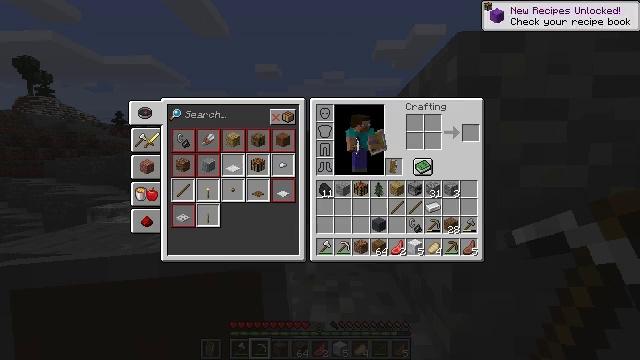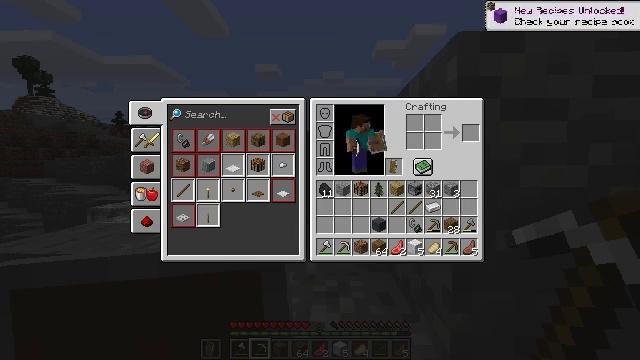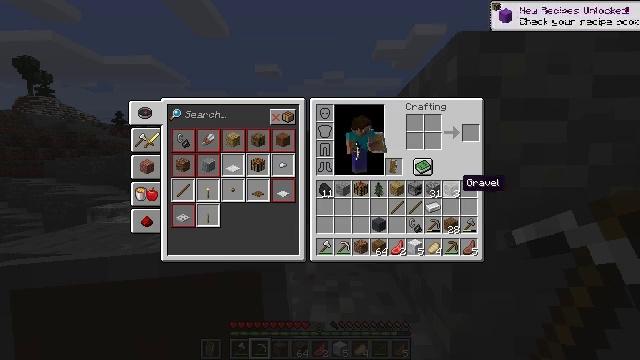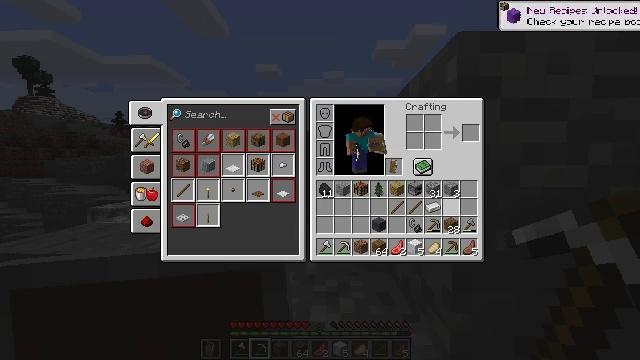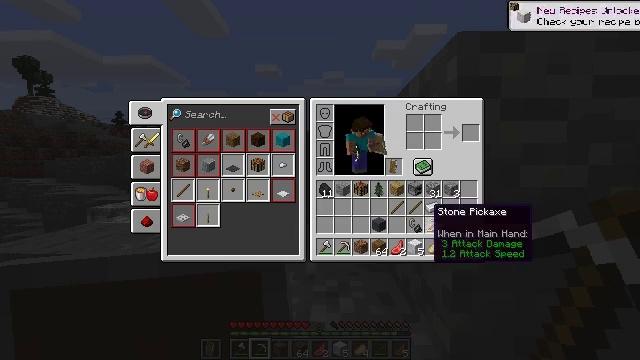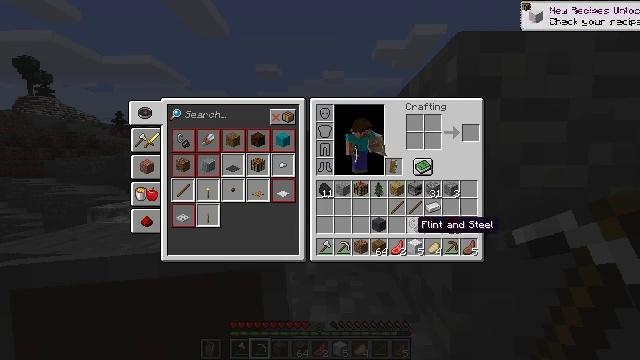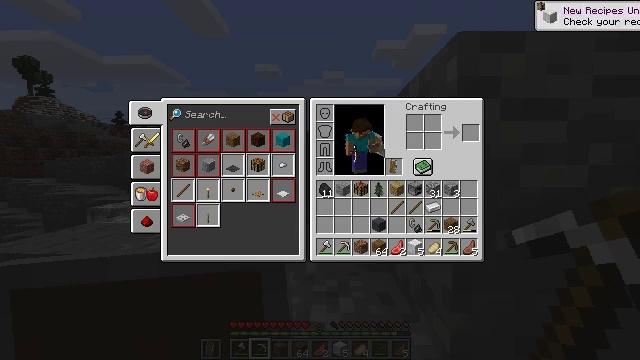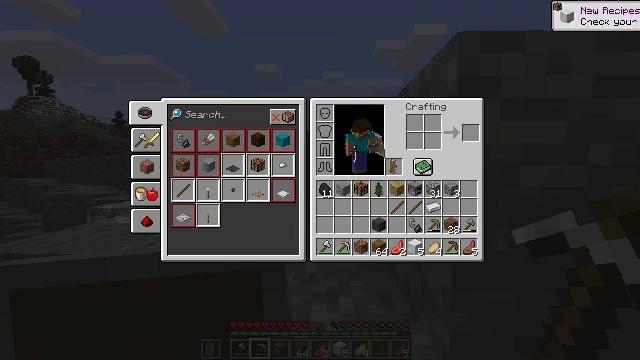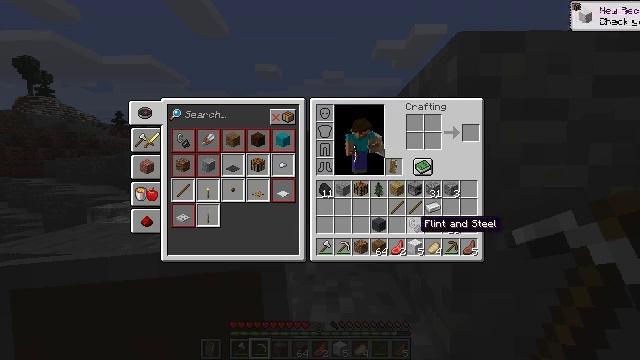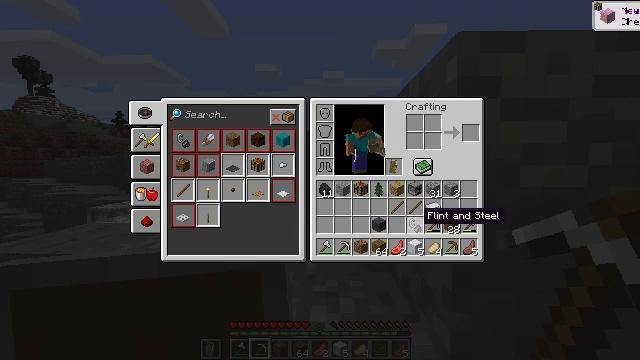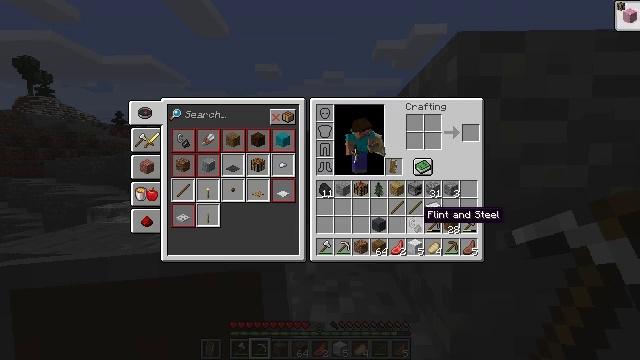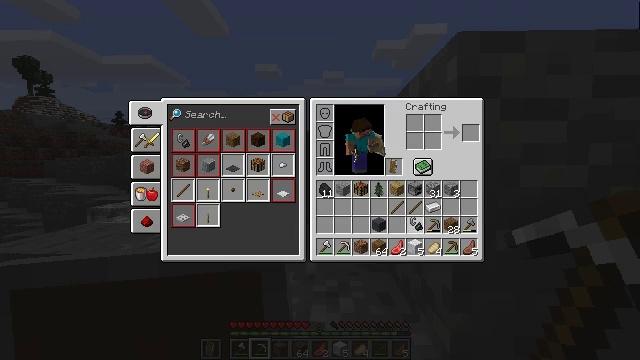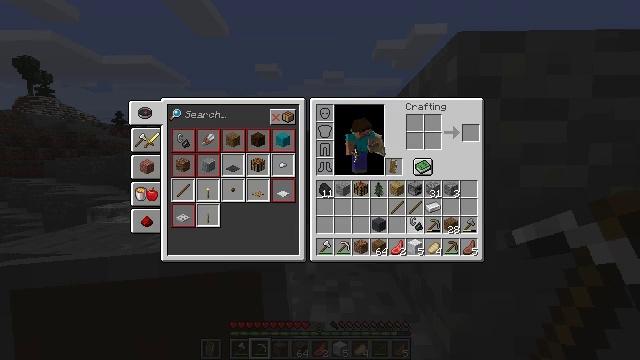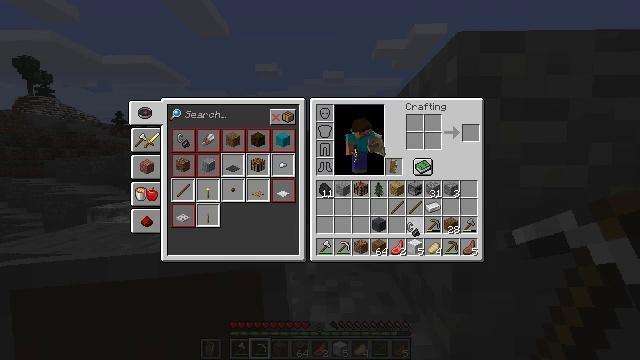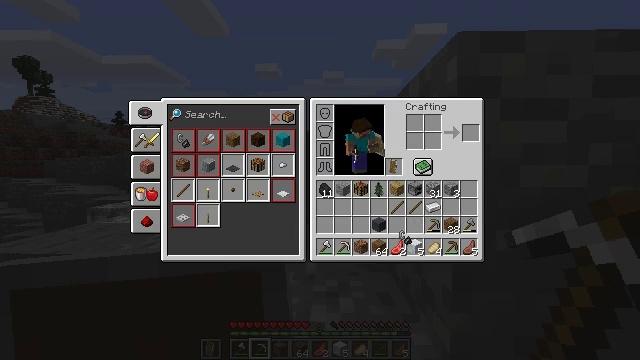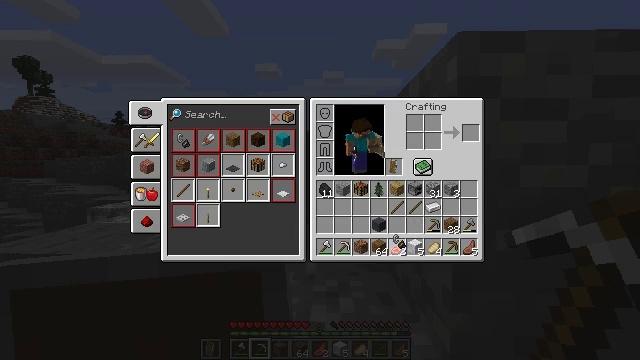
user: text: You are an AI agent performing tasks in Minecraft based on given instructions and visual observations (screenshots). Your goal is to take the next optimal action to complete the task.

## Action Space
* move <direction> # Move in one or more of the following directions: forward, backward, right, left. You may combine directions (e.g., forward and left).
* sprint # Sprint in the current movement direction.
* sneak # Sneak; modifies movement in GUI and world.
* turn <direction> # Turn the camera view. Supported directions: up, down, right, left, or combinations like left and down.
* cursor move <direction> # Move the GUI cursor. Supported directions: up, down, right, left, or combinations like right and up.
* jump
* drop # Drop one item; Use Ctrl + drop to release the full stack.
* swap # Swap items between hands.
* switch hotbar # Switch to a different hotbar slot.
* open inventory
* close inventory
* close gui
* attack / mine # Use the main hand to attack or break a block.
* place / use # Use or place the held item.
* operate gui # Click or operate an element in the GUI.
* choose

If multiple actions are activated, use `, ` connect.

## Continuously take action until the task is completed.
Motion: motion action
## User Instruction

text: Mine the sugar cane near rivers.
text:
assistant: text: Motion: cursor move down, open gui
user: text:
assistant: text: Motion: cursor move down
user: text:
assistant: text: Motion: cursor move left and down
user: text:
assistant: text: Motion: cursor move left and down
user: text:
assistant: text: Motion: cursor move left and down
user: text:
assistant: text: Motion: no_op
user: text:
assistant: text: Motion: no_op
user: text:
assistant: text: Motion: no_op
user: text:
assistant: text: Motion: cursor move up
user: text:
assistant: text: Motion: no_op
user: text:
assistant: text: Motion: operate gui
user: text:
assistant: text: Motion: operate gui
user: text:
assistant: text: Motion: operate gui
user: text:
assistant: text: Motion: cursor move left and down
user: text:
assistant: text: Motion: no_op
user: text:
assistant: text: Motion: no_op
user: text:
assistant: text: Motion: cursor move left
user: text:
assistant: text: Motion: no_op
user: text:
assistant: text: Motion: no_op
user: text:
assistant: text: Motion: no_op
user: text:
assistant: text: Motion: no_op
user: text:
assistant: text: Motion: no_op
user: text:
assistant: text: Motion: operate gui
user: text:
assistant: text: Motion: operate gui
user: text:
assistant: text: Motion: no_op
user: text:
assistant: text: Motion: no_op
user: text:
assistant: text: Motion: cursor move up
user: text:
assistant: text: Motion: cursor move up
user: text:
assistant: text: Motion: no_op
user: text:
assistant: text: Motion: no_op